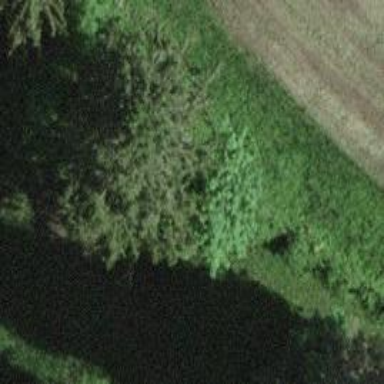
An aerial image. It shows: Hedge barrier.